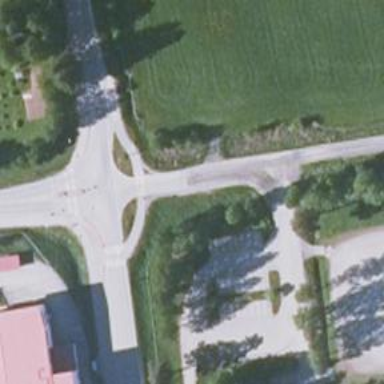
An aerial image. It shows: Cycleway.